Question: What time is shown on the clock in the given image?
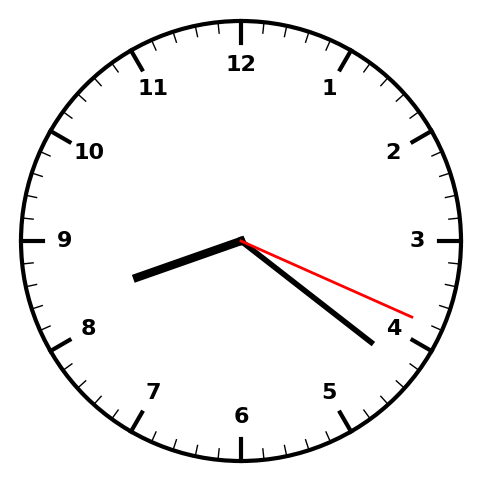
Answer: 08:21:19